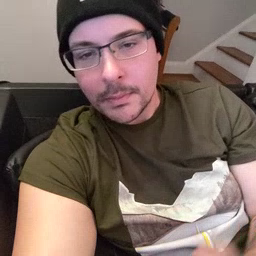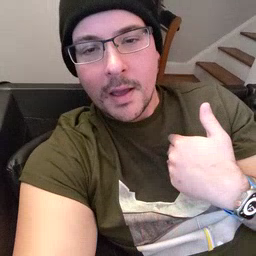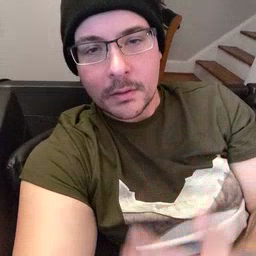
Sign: have